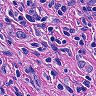
Metastatic tissue present: yes